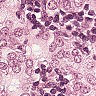
Metastatic tissue present: yes